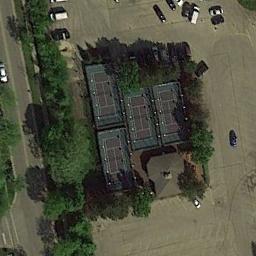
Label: tennis_court